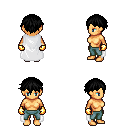
a pixel art fantasy rpg character, female body template, human, tanned skin, white cape, teal pants, black short bangs hairstyle, gold gloves, four views (front, back, left, right), 2x2 character sprite sheet, small pixel art, hard edges, no anti-aliasing